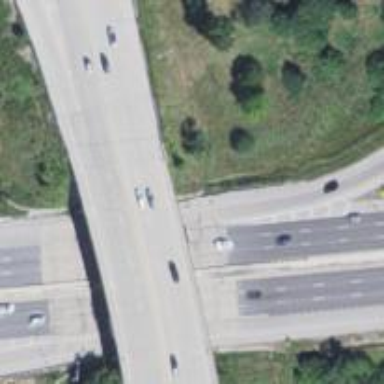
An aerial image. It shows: Trunk highway with expressway features.